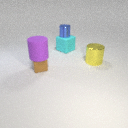
large yellow metal cylinder in front of large cyan rubber cube